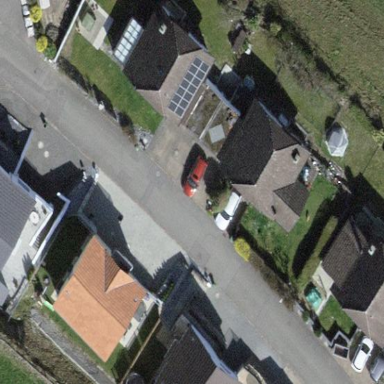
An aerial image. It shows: Simple house.